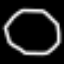
Label: octagon